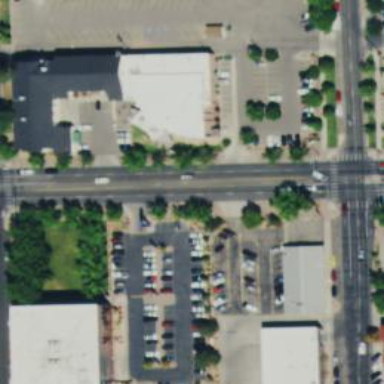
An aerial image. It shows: Parking space.